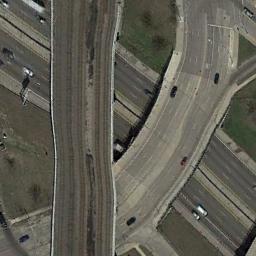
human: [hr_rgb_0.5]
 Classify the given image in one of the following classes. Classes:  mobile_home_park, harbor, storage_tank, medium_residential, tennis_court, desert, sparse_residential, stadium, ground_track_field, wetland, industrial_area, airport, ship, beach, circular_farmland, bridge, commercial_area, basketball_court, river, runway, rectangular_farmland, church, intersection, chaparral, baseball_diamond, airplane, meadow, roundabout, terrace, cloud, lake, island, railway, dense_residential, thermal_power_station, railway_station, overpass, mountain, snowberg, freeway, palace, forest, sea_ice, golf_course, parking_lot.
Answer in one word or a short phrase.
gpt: overpass